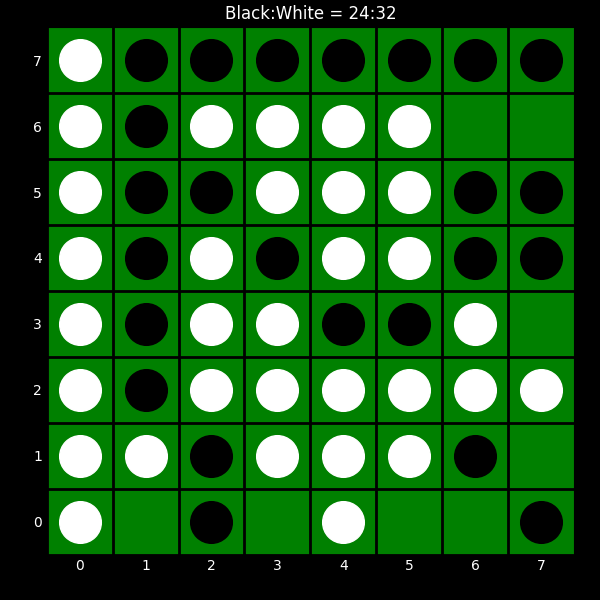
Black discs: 24
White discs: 32